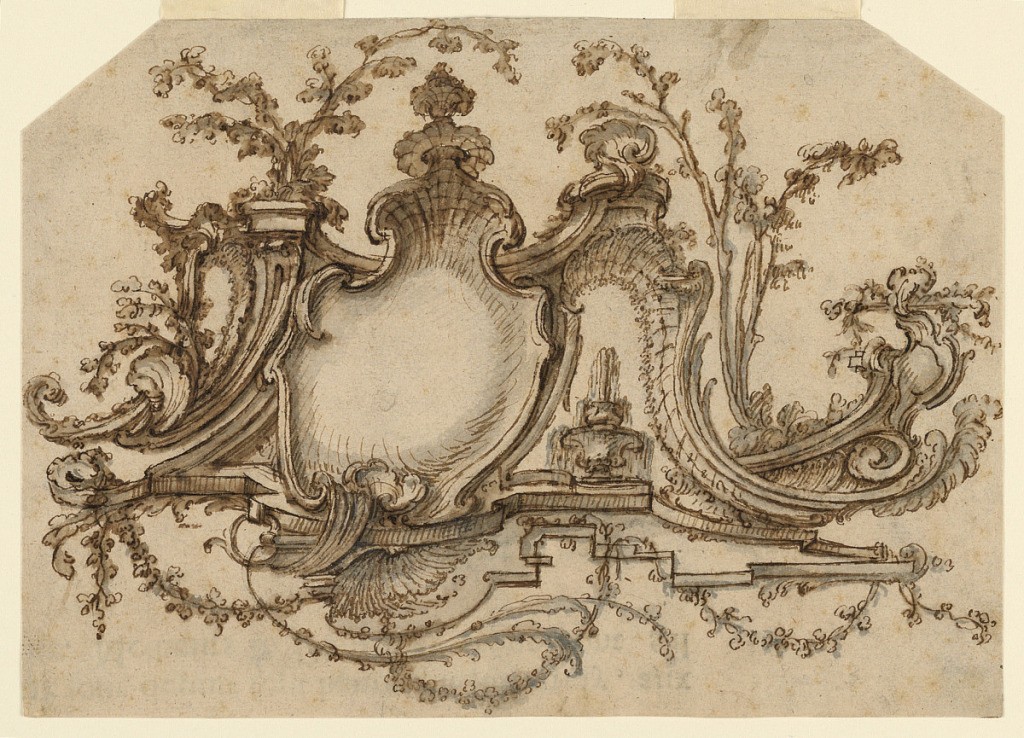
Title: Design for Panel Decoration with Rocaille Ornament
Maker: Pierre Edme Babel, French, 1720–1775
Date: ca. 1745
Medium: Pen and black ink, brush and black and bistre wash on paper
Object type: Drawing
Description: Dado, against which an escutcheon leans. Through an arch a fountain is shown in the distance.